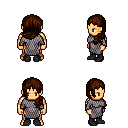
a pixel art fantasy rpg character, male body template, human, tanned skin, chain mail, teal pants, brown left-swept hairstyle, black shoes, four views (front, back, left, right), 2x2 character sprite sheet, small pixel art, hard edges, no anti-aliasing